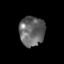
Tissue: skin
Cell type: Epithelial cells
Senescence score: 0.1849
Nuclear area (px): 740
Mean DAPI intensity: 101.814